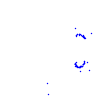
Particle: proton